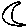
Label: moon